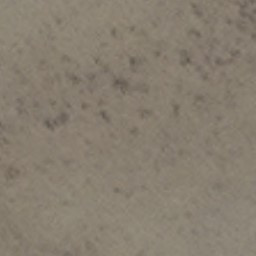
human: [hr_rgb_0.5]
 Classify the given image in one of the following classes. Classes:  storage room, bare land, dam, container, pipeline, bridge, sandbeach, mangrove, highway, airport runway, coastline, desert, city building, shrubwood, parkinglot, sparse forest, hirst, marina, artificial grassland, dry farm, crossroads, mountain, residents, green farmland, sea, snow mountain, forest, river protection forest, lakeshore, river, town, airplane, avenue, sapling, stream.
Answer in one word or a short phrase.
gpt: bare land